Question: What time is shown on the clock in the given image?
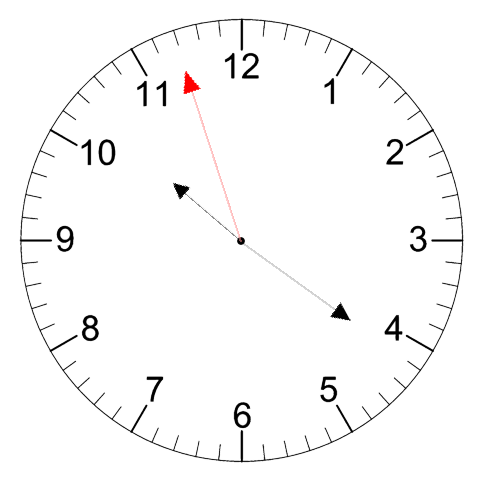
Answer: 10:20:57